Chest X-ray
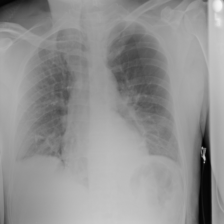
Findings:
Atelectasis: positive
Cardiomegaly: negative
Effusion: negative
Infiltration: negative
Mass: negative
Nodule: negative
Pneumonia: negative
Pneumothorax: positive
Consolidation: negative
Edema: negative
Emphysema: negative
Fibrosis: negative
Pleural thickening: negative
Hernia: negative